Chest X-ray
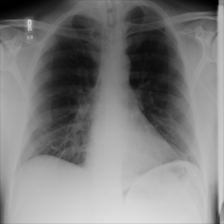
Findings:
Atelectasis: negative
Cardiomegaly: negative
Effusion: negative
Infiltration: negative
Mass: negative
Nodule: negative
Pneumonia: negative
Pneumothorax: negative
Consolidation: negative
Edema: negative
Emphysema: negative
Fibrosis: negative
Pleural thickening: negative
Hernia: negative